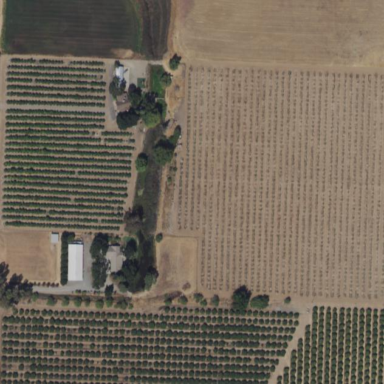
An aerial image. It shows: Orchard.